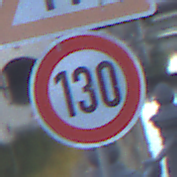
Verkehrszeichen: Geschwindigkeit130
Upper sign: EinseitigVerengteFahrbahnLinks
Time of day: SunriseSunset
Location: Outdoor (Urban)
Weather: Clear
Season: NotSpecified
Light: Natural